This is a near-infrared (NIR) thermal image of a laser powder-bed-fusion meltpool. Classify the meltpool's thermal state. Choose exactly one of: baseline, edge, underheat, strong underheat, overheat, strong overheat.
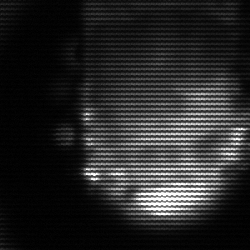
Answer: baseline